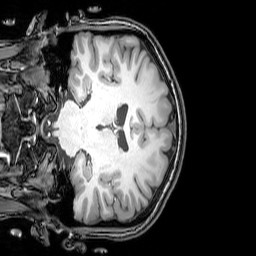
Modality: T1w
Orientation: coronal
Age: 22
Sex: female
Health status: healthy
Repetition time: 0.081 s
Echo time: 0.037 s